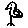
Label: bird